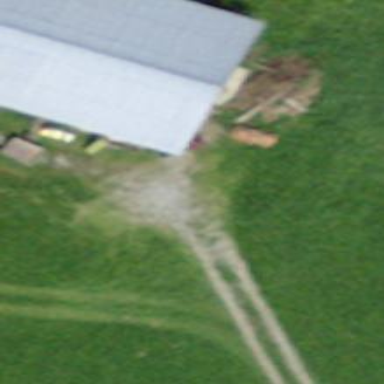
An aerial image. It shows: Barn.